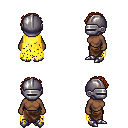
a pixel art fantasy rpg character, female body template, human, dark skin, yellow tattered cape, robe skirt, brunette curly afro hairstyle, metal helm, metal boots, four views (front, back, left, right), 2x2 character sprite sheet, small pixel art, hard edges, no anti-aliasing